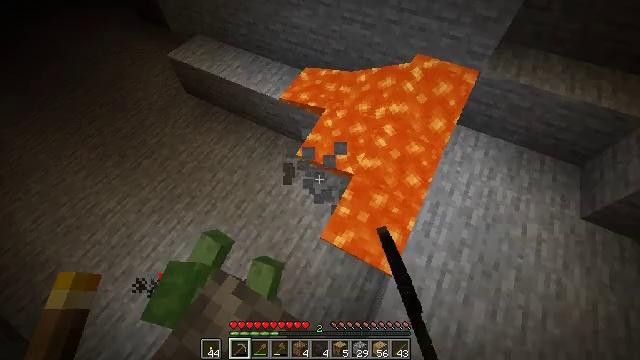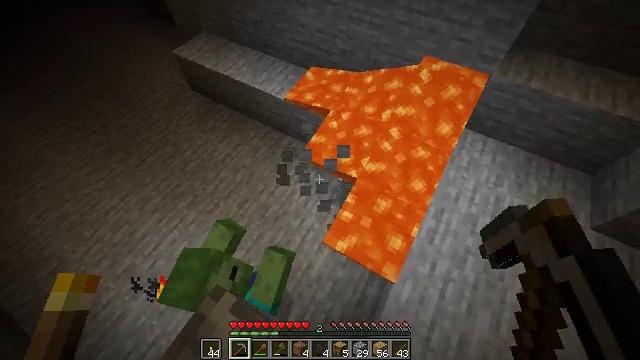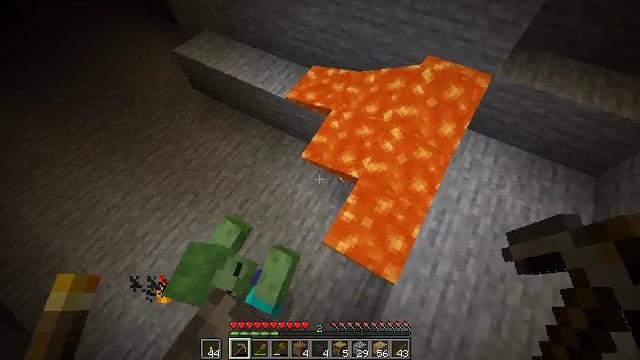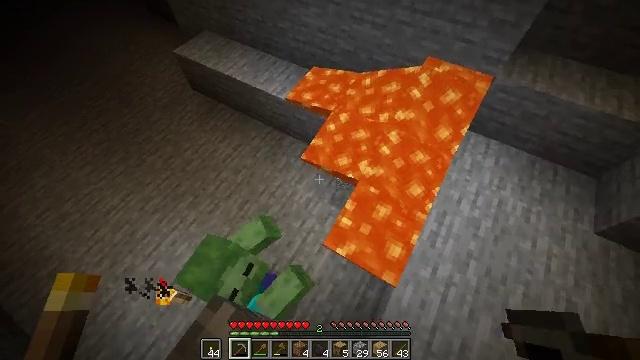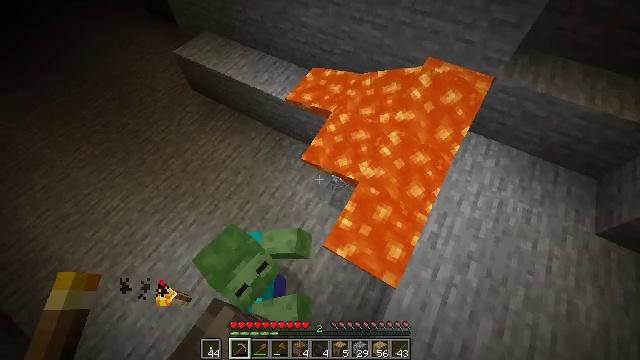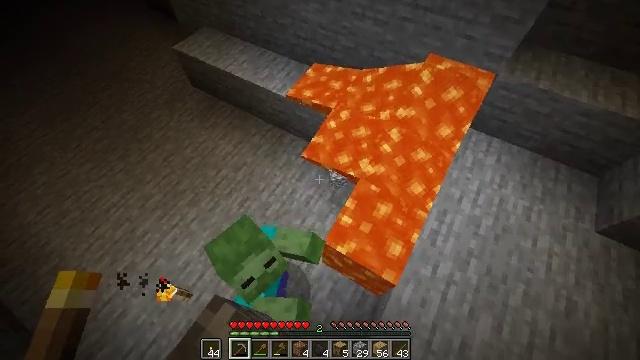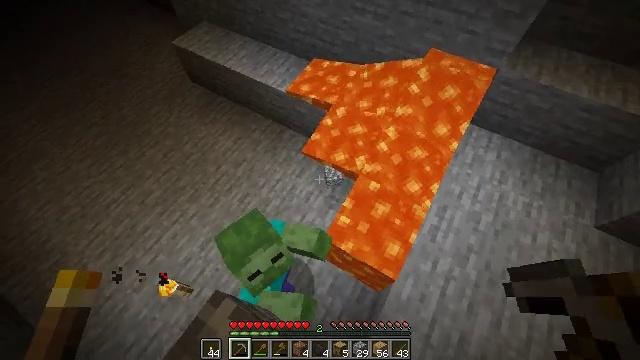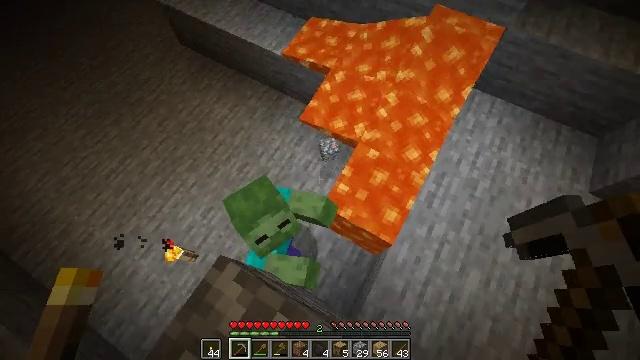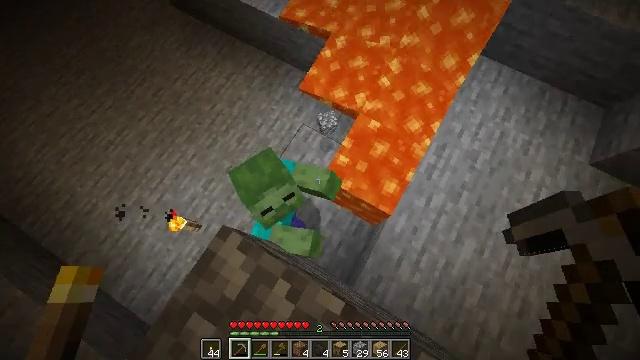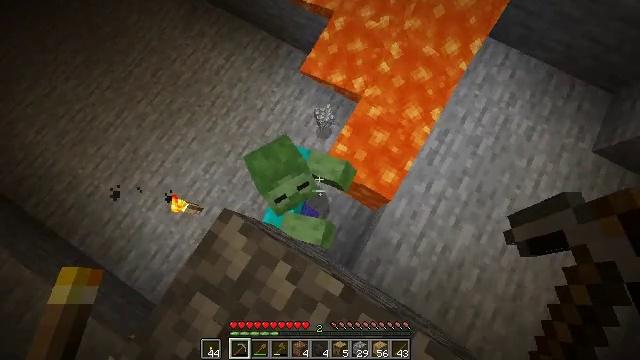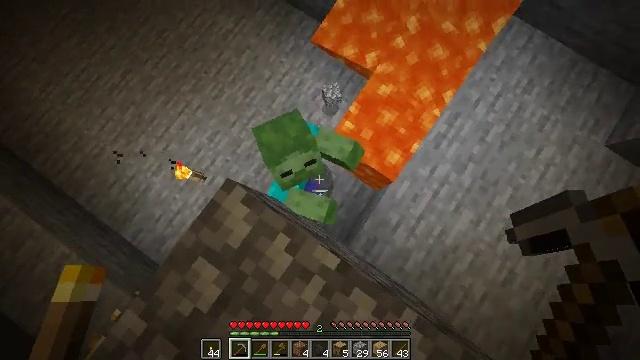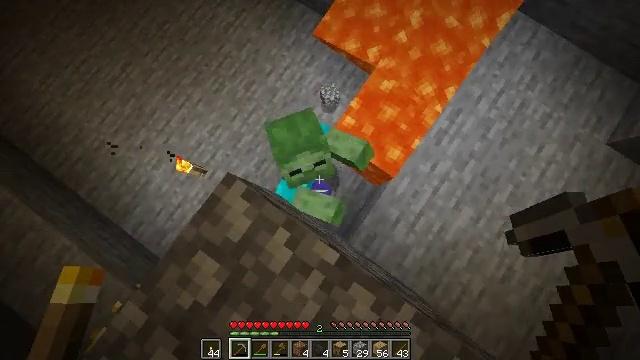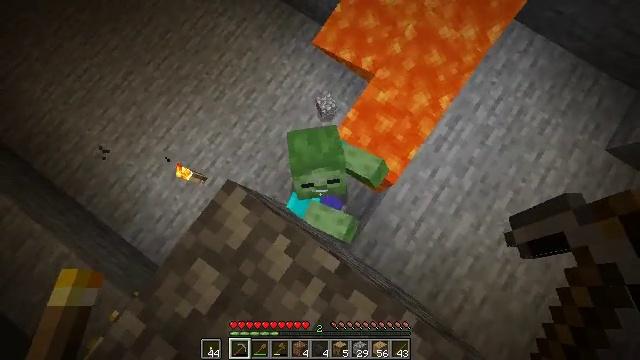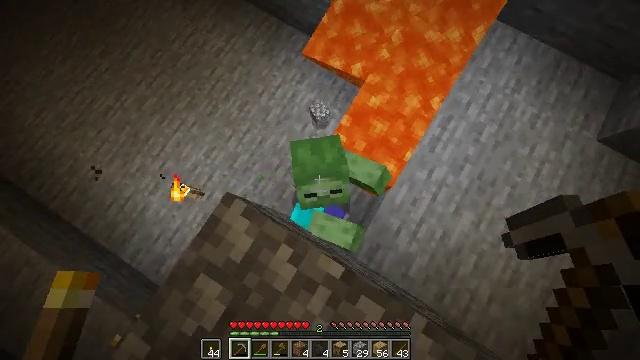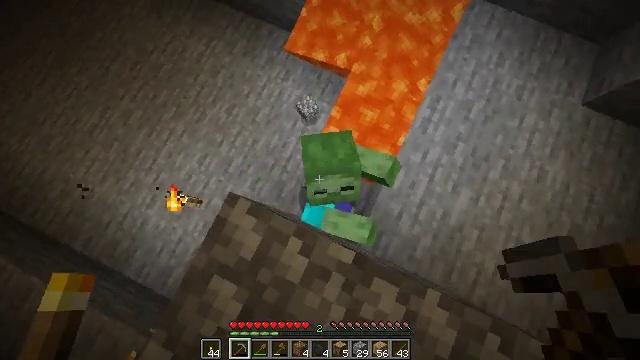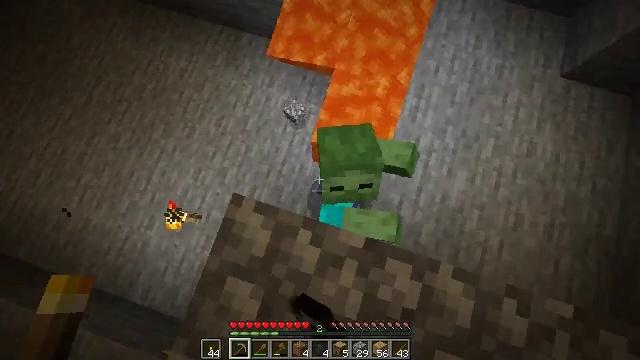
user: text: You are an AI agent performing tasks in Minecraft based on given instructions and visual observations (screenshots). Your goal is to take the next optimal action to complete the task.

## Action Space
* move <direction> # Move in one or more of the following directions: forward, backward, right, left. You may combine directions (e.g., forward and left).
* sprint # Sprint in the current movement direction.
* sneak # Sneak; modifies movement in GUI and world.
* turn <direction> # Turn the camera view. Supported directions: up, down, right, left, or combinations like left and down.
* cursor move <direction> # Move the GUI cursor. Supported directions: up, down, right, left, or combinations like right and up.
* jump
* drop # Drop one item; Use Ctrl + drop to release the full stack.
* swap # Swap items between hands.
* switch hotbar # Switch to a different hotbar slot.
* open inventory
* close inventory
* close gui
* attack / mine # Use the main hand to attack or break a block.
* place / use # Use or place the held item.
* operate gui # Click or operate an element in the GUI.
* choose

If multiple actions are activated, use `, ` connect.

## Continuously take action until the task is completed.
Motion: motion action
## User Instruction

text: Combat enemy.
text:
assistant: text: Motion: move forward, sneak, turn left, attack / mine
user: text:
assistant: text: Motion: sneak, attack / mine
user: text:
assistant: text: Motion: sneak, attack / mine
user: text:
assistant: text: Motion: sneak, attack / mine
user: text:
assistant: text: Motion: sneak, attack / mine
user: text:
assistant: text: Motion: sneak
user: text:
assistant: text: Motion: sneak, turn down
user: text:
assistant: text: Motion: sneak, turn down
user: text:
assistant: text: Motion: sneak, turn down
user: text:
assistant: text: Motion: sneak, turn left and down
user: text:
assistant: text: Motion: sneak, turn down
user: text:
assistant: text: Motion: sneak, turn up
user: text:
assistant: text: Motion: move back and move left, sneak, turn right and up
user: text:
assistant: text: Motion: move back and move left, sneak, turn right, attack / mine
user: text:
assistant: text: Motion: move back, sneak, turn right and up, attack / mine
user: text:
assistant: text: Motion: sneak, turn right, attack / mine
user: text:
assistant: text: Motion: sneak, turn right, attack / mine
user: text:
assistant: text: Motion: sneak, attack / mine
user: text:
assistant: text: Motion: sneak, attack / mine